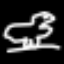
Label: frog